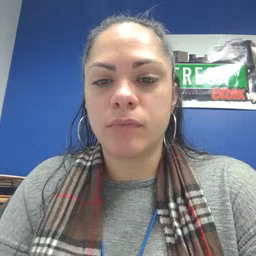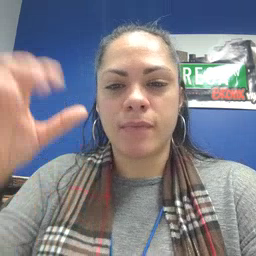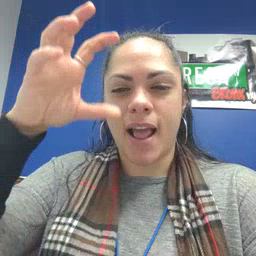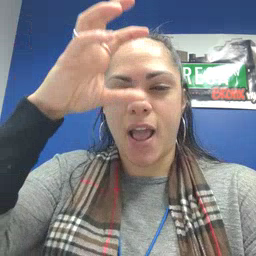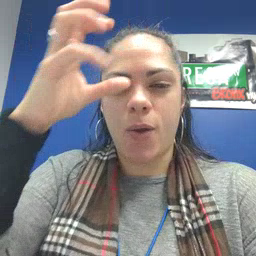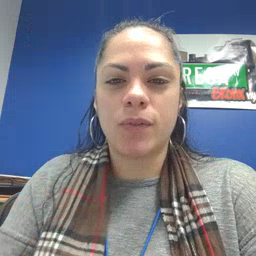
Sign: cloud